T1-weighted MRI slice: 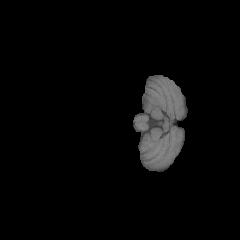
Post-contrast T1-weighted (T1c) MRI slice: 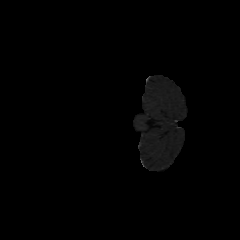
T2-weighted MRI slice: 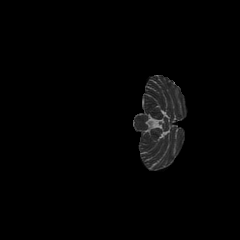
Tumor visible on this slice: no